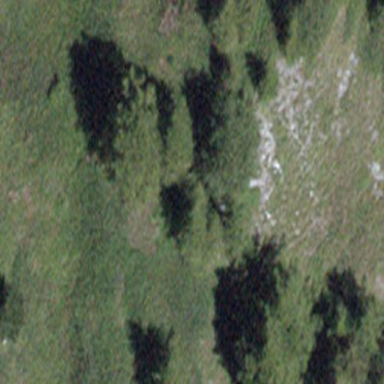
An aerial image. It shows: Forest area.